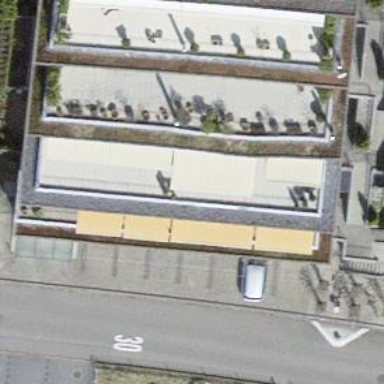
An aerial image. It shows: Image showing building with apartments.